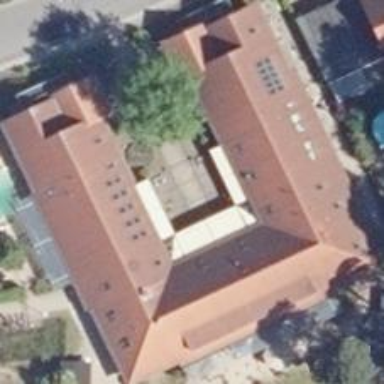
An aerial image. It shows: Kindergarten building.